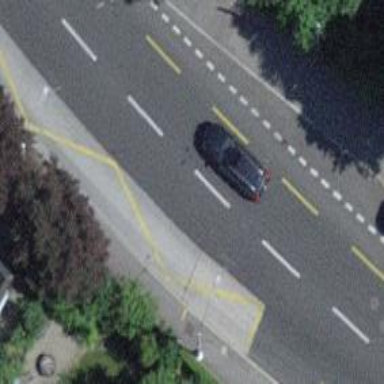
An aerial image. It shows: Bus stop for trolleybuses with designated stop position.